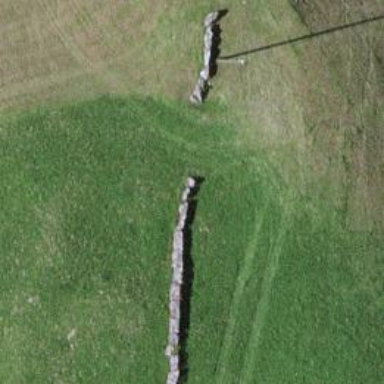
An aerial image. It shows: Wall made of dry stone.